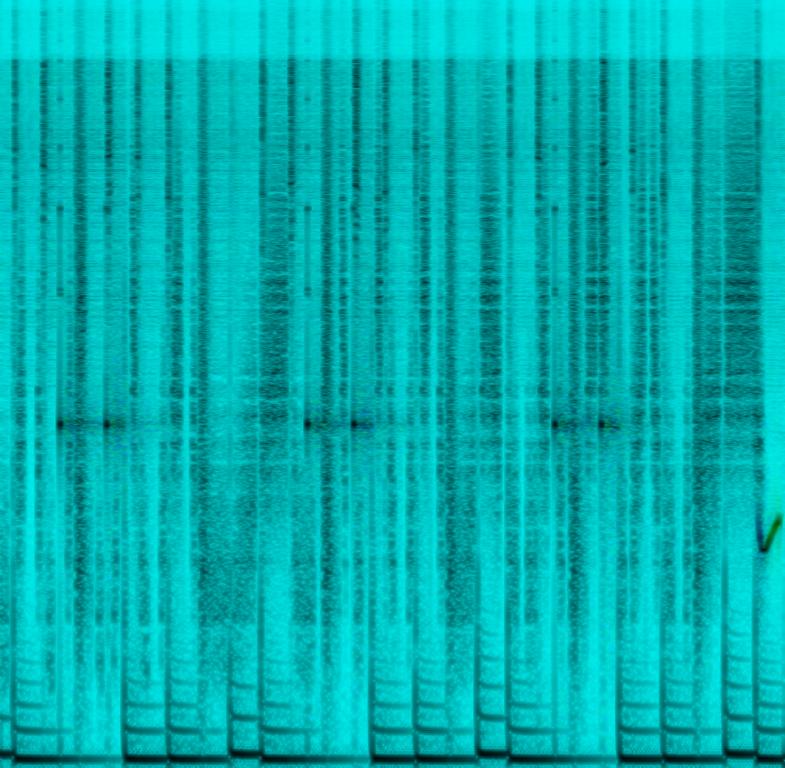
The song is an instrumental. The tempo is medium fast with a groovy bass line, massive bass drops, various percussion hits, chirping tones, keyboard accompaniment and syncopated rhythms. The song is a modern electronic  techno dance tune produced in a  home studio.